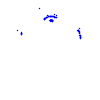
Particle: pion